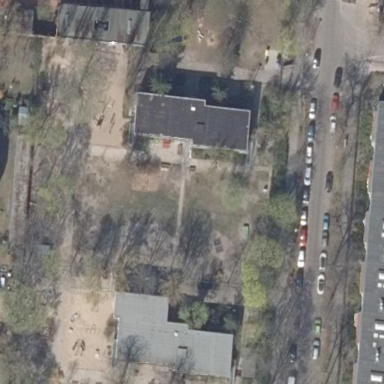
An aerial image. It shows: Kindergarten surrounded by fence.